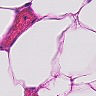
Metastatic tissue present: no